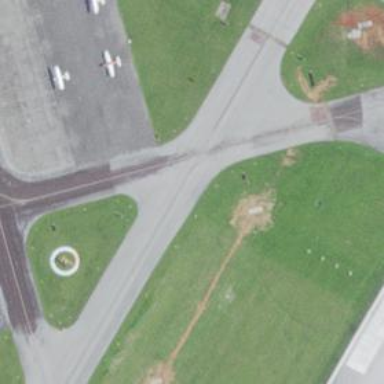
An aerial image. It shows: Image of taxiway at airport.